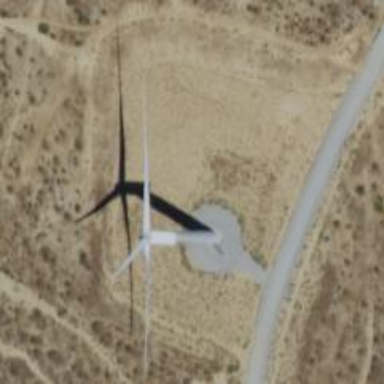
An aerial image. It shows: Wind turbine generator that utilizes wind as its source for generating electricity. It is of the horizontal axis type.